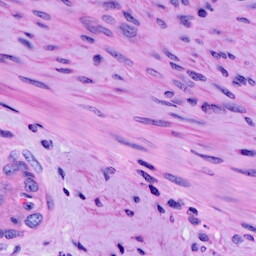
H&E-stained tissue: Cervix